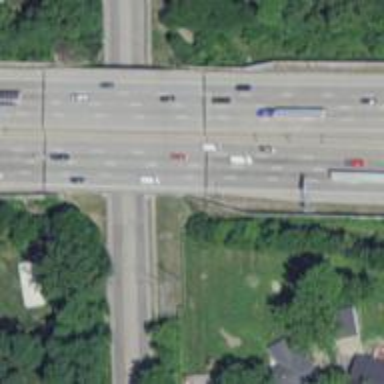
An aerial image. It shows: Motorway bridge.